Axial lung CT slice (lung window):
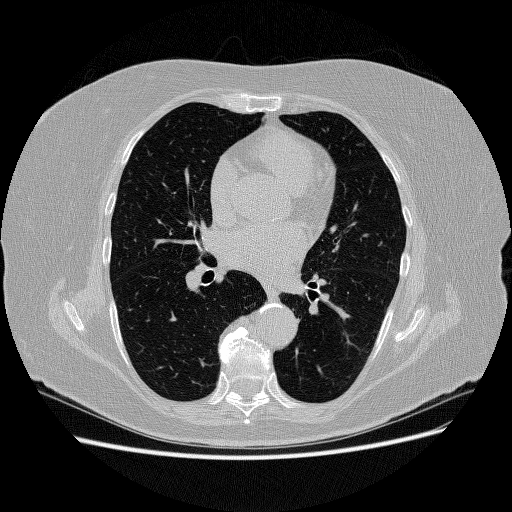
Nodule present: no